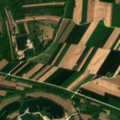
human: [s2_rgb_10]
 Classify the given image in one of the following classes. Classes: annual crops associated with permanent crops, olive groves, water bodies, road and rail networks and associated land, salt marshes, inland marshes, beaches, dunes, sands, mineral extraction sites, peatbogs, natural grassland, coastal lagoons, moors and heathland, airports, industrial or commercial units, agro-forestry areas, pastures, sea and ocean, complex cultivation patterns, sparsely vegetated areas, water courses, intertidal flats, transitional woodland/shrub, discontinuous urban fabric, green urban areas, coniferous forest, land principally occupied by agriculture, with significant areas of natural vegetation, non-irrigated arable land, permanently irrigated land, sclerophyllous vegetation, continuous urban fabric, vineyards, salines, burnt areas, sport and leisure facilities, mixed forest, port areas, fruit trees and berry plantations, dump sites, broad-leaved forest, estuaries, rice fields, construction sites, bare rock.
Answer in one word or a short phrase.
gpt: non-irrigated arable land, land principally occupied by agriculture, with significant areas of natural vegetation, water bodies